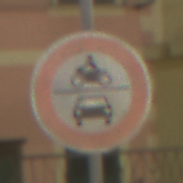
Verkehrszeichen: VerbotKraftfahrzeuge
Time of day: Night
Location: Outdoor (Urban)
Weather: PartlyCloudy
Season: NotSpecified
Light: Artificial